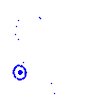
Particle: pion